Field crop: tomato
Growth stage: 1
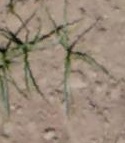
Species: cyperus